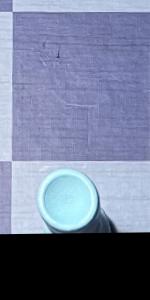
Label: Rook_White